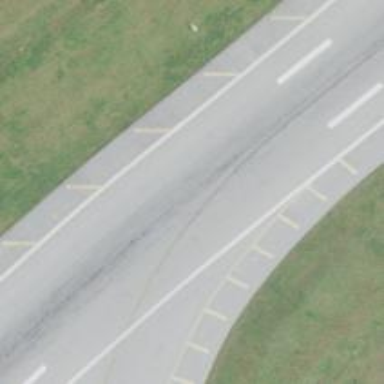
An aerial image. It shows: Runway surface made of asphalt at airport.